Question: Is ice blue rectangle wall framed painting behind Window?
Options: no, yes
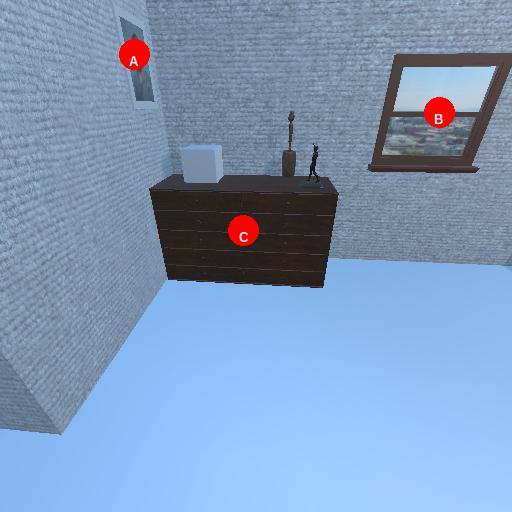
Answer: no